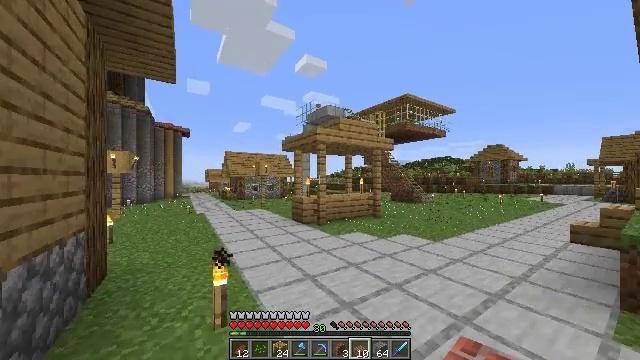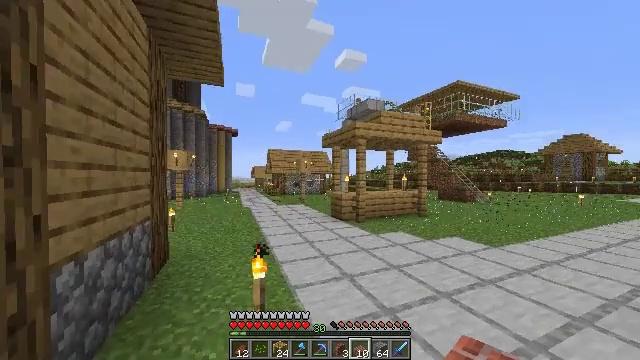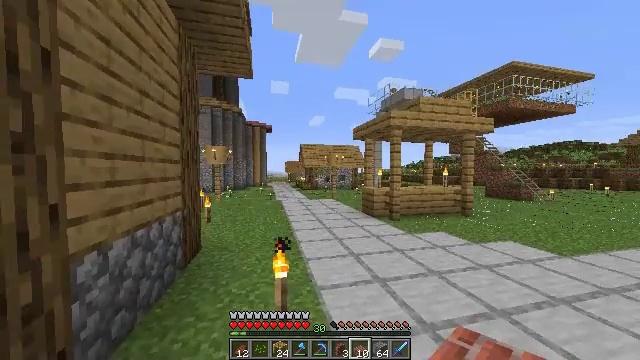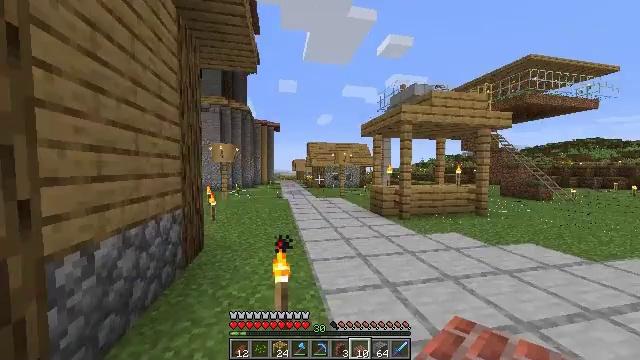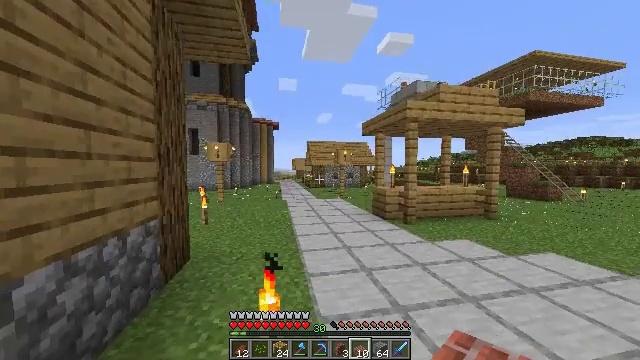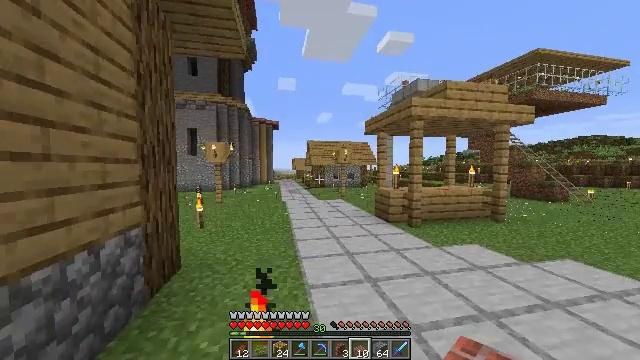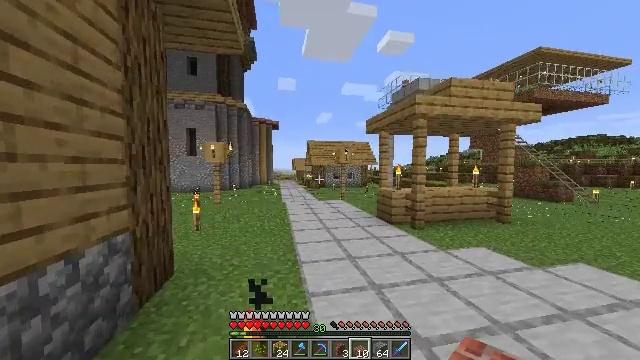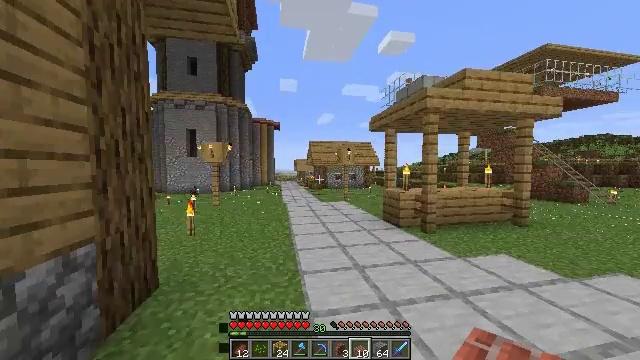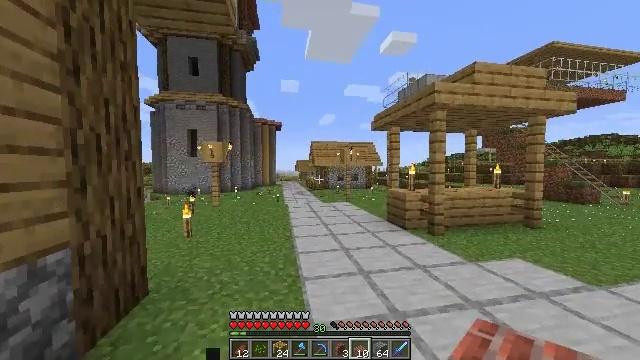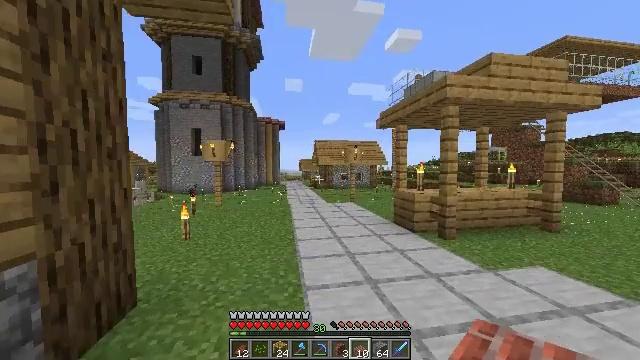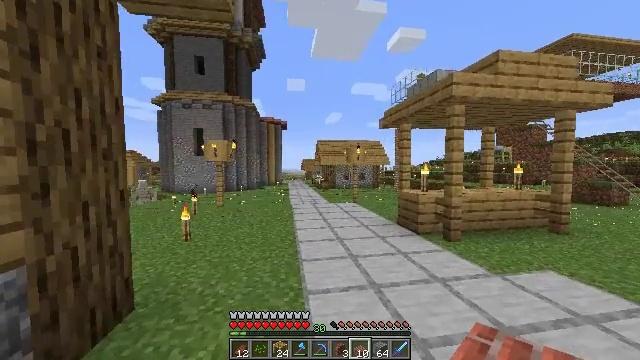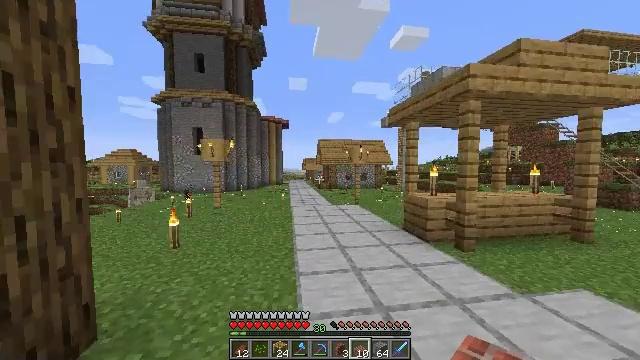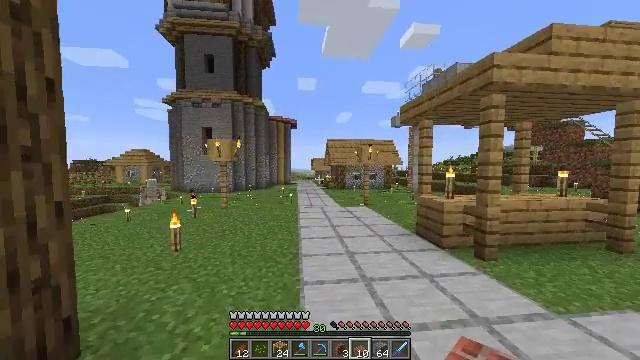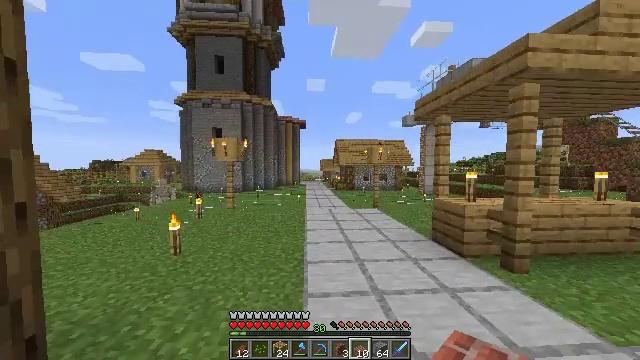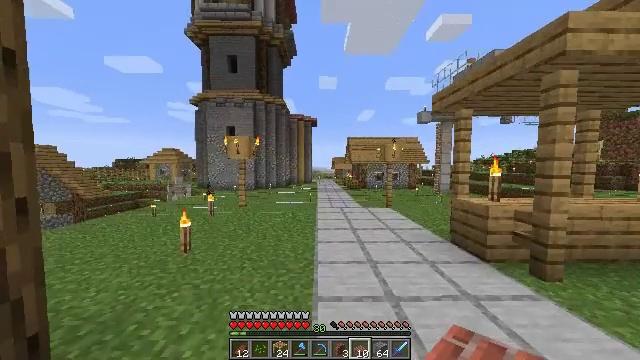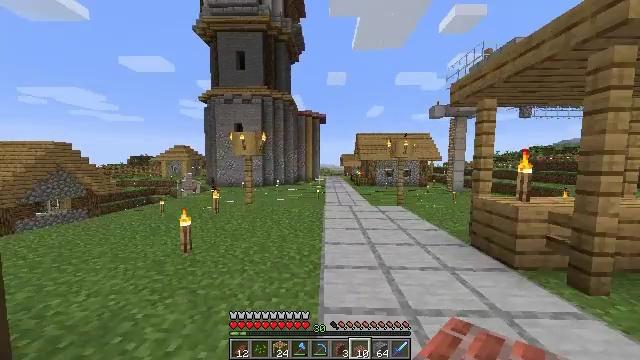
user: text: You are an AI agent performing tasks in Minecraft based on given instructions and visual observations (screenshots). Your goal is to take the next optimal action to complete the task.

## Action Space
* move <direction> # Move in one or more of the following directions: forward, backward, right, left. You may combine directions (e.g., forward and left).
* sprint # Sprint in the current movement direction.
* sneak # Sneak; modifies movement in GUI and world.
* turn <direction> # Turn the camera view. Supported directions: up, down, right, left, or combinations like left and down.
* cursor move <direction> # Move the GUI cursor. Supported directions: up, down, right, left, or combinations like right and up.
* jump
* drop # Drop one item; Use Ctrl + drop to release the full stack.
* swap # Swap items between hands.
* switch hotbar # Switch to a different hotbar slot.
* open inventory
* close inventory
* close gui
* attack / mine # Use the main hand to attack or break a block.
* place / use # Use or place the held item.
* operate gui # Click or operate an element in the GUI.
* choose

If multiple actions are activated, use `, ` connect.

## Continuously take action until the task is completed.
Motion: motion action
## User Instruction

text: Interact with the crafting table to craft a brick slab.
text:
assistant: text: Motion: move forward, sprint, turn left and down
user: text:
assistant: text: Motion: move forward, sprint, turn left and down
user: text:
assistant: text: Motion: move forward, sprint, turn left
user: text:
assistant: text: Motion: move forward, sprint
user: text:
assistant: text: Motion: move forward
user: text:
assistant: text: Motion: move forward
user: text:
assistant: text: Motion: move forward
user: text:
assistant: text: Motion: move forward
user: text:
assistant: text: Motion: move forward, turn left
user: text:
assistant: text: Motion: move forward
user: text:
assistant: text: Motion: move forward
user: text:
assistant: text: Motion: move forward, turn left
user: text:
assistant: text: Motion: move forward, turn left
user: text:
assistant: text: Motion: move forward, turn left
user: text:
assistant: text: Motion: move forward, sprint, turn left
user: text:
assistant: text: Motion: move forward, sprint, turn left and down
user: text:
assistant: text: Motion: move forward, sprint, turn down
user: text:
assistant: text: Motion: move forward, sprint
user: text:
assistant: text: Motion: move forward, sprint, turn right
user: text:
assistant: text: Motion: move forward, sprint, turn right
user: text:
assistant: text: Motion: move forward, sprint, turn down
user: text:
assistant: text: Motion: move forward, sprint, turn right
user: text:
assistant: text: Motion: move forward, sprint, turn right
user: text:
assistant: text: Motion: move forward, sprint
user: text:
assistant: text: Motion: move forward, sprint
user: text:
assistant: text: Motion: move forward, sprint
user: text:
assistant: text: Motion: move forward, sprint, turn right, jump
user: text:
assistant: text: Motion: move forward, jump
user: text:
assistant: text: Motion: move forward, turn up, jump
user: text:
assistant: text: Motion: move forward, jump